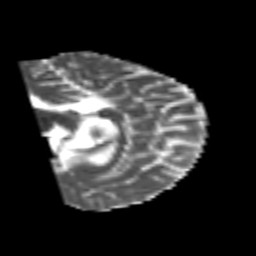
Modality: MD
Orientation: sagittal
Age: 25
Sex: male
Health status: healthy